Interaction volume radius: 10 \u00c5
Interaction volume height: 35 \u00c5
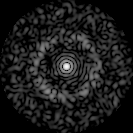
Disorder parameter: 0.8291